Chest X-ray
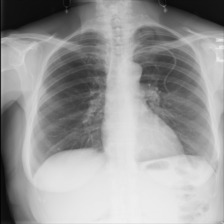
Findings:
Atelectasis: negative
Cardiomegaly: negative
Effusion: negative
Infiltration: negative
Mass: negative
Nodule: negative
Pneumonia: negative
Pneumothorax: negative
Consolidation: negative
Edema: negative
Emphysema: negative
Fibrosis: negative
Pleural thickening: negative
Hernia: negative